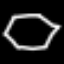
Label: octagon